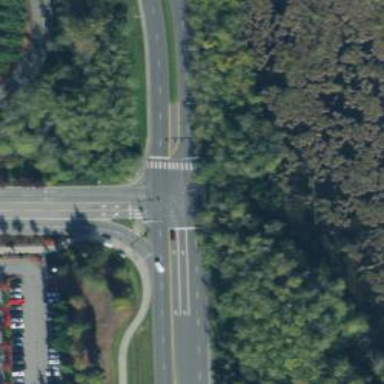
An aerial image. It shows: Secondary link road with asphalt surface.